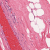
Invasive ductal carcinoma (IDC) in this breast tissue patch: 0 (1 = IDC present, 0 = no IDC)